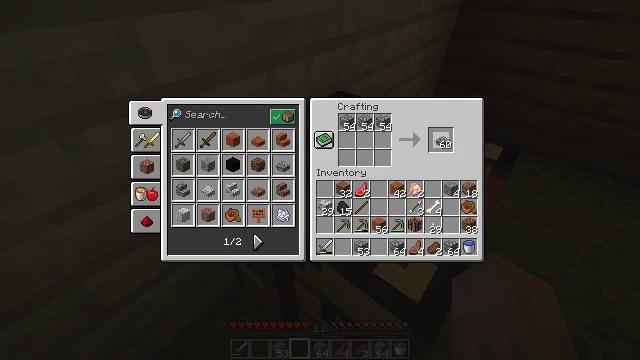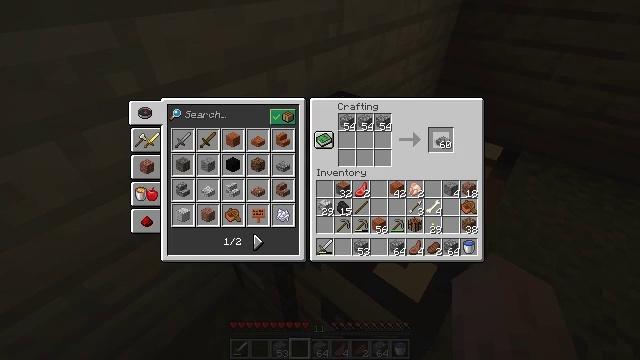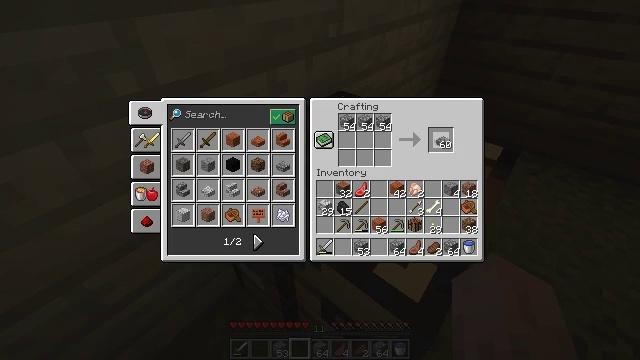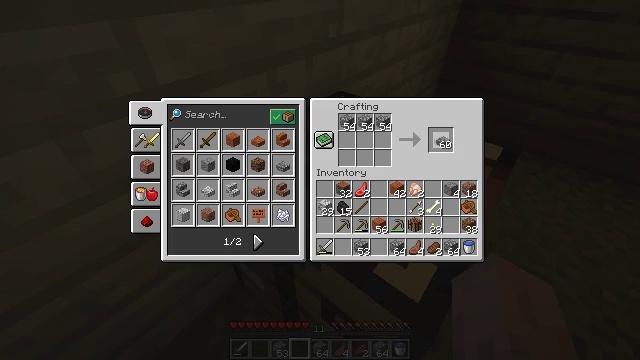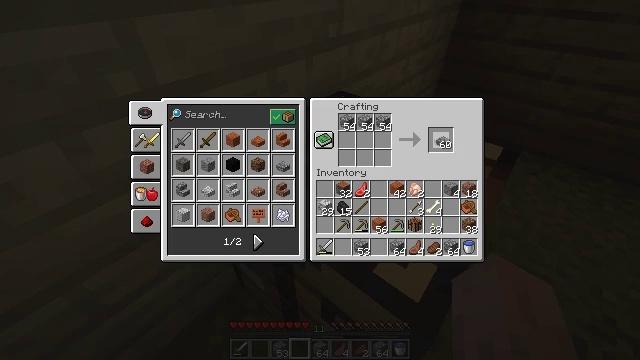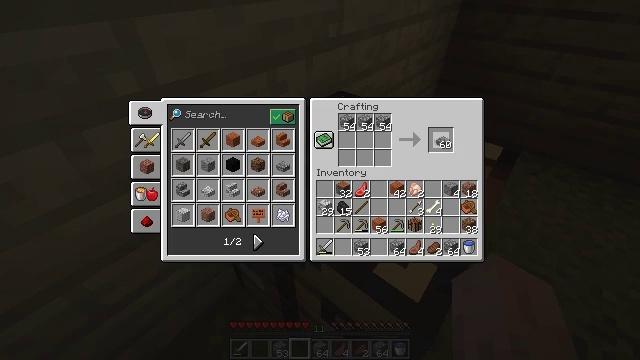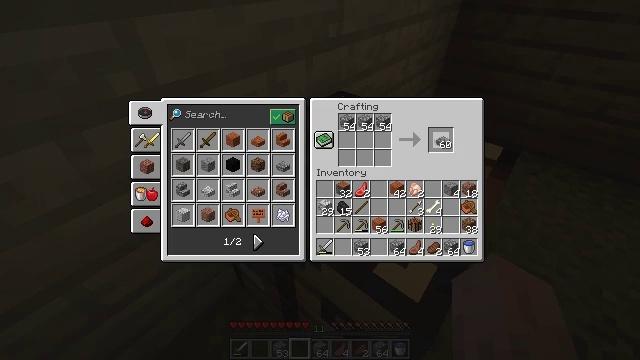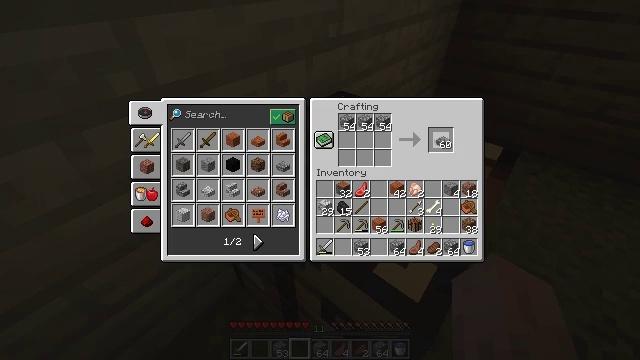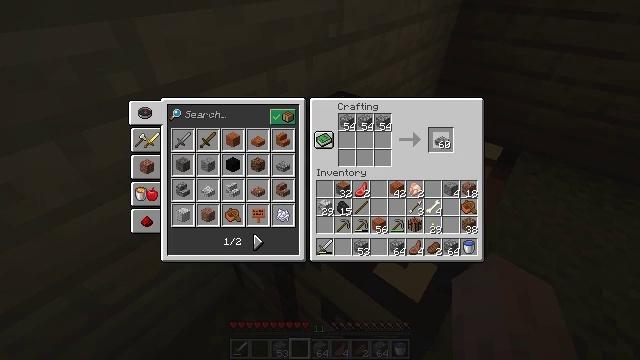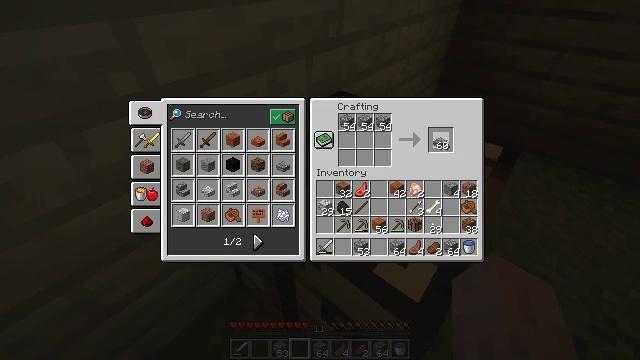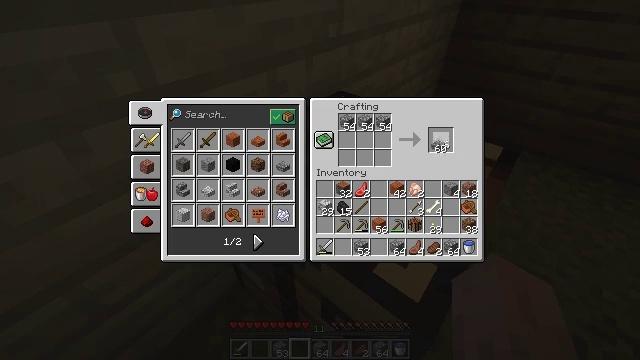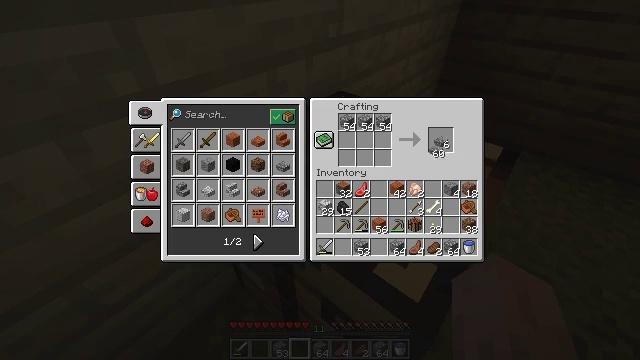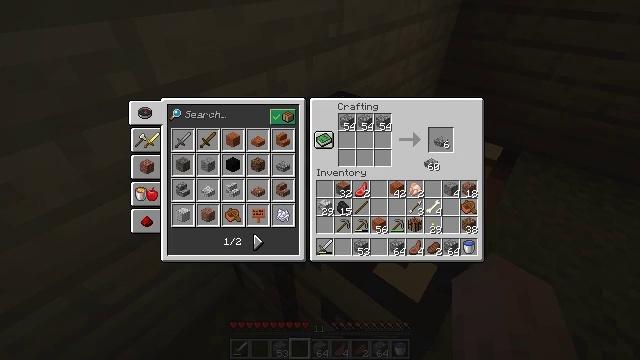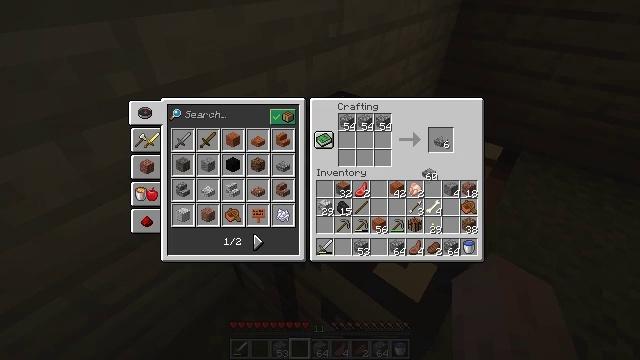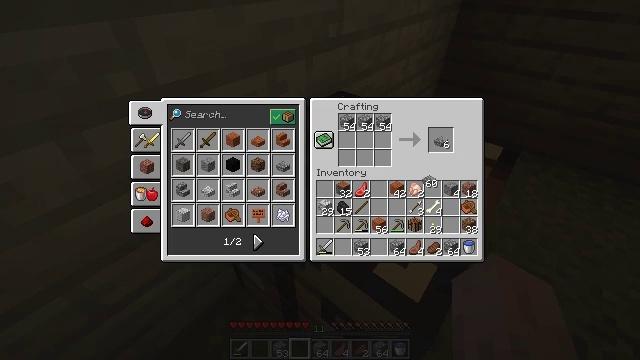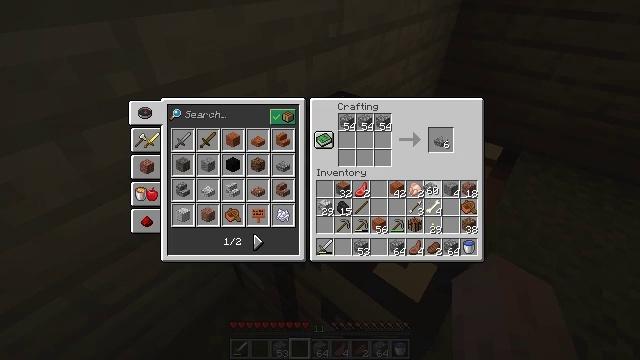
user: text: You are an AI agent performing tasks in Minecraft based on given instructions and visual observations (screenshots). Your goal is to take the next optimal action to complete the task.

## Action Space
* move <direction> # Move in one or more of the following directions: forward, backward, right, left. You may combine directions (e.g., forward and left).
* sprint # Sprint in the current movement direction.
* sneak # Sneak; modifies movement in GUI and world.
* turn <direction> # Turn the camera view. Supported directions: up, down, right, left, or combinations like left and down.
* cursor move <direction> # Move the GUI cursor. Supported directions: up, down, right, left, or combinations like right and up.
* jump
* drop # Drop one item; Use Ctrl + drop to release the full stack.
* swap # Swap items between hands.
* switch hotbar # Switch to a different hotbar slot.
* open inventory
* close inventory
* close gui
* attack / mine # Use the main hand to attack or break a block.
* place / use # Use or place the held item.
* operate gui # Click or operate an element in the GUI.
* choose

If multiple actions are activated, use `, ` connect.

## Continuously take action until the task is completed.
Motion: motion action
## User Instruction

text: Craft multiple cobblestone slab with cobblestone.
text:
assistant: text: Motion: no_op
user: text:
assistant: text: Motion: no_op
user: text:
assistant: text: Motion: no_op
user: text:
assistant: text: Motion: no_op
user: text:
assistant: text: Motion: no_op
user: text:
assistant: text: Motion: no_op
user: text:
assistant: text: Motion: no_op
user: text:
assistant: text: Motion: no_op
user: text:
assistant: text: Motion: no_op
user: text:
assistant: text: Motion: no_op
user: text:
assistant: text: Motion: no_op
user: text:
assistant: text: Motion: cursor move down
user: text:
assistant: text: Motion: cursor move down
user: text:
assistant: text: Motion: no_op
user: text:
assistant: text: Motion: cursor move down
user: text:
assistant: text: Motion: cursor move down
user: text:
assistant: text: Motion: no_op
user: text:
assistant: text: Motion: no_op
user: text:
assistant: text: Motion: no_op
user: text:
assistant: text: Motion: no_op
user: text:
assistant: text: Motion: no_op
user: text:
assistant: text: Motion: no_op
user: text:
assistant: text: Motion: no_op
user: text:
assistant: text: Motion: no_op
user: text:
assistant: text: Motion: no_op
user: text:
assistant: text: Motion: no_op
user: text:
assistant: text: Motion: no_op
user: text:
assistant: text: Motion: no_op
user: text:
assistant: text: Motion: no_op
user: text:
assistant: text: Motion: no_op